Field crop: tomato
Growth stage: 1
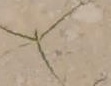
Species: cyperus